Interaction volume radius: 10 \u00c5
Interaction volume height: 35 \u00c5
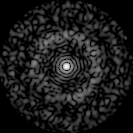
Disorder parameter: 0.84